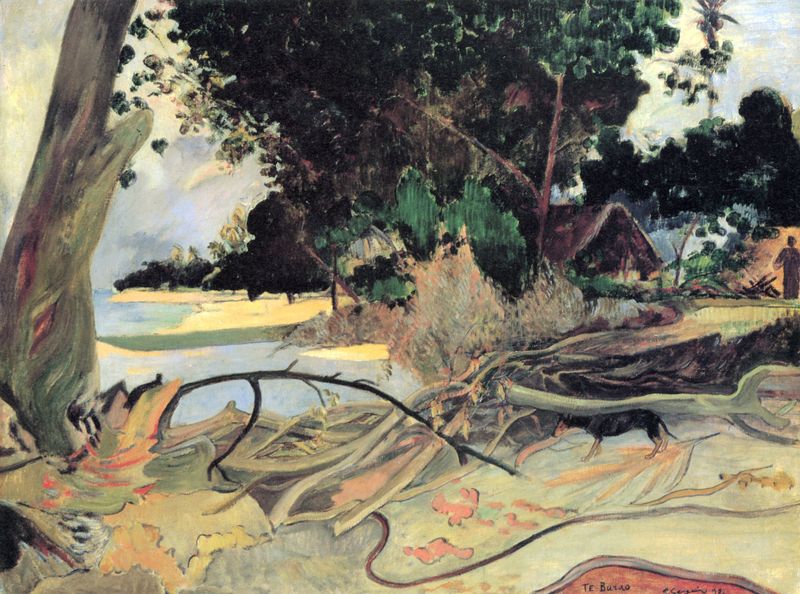
Titel: Der dicke Baum (Te burao)
Künstler: Paul Gauguin
Standort: Chicago (Illinois)
Institution: The Art Institute of Chicago
Schlagwörter: baum, blau, blätter, dunkel, feuer, gemälde, himmel, laub, mann, meer, schatten, vogel, wasser, weiß, wolken, aquarell, baumstämme, bäume, fluss, gelb, grün, impressionismus, landschaft, ocker, sand, see, sitzen, ufer, äste, blumen, braun, bunt, fenster, frau, grau, hell, holz, hut, licht, männer, nacht, orange, schwarz, tür, zeichnung, dach, gebäude, gras, haus, hund, rot, tier, tiere, weg, wiese, wolke, beige, hemd, jacke, wand, bluse, mensch, herr, signatur, öl, ast, bach, baumstamm, erde, gräser, häuser, natur, stamm, weide, zweige, busch, büsche, gewässer, gitter, hütte, pastos, sonne, sträucher, boden, insel, drei, kind, blatt, person, pflanze, pflanzen, krone, rosa, wald, kinder, chaos, küste, sommer, strand, liegen, umrisse, leine, moderne, getreide, ähre, abstrakt, farben, hitze, modern, dorf, giebel, mauer, farbe, tag, violett, linien, herbst, hütten, baby, signiert, stille, flut, sturm, stämme, treibholz, unwetter, wetter, jugendstil, spielen, korb, warten, zeigen, krempe, striche, surreal, tor, umriss, bucht, impression, gauguin, kante, katze, strümpfe, eisen, nische, tusche, reetdach, strohdach, weiden, wurzel, zweig, heuhaufen, kontur, konturen, strich, kittel, koloriert, reiher, flora, jagd, tinte, fleck, wärme, geflügel, verschwommen, unterholz, wurzeln, gefängnis, maison, putz, verputzt, chien, jagdhund, lac, tümpel, gaugin, laubwerk, rinde, bauernhaus, fauna, palmen, kniebundhose, spaziergänger, dresden, lederhose, nature, paysage, verdure, tempera, peinture, laube, krine, verwüstung, suche, douceur, ile, himmer, meeresbucht, auqarell, arbres, chalet, lerche, tahiti, reet, herrchen, schenken, hüttel, ste, silhouette, getier, mer, plage, exotismus, lagerfeuer, forêt, ertrunken, schwemmholz, mench, eingeborene, champêtre, cabane, branches, ige, fauvisme, cezanne, tropical, fischerhütte, fussspur, google, kniebunshose, ocean, r, ht, ässer, exotisme, paix, te surao, te burao, néo-impressionnisme, te busso, tropiques, tropique, te buscao, serenité